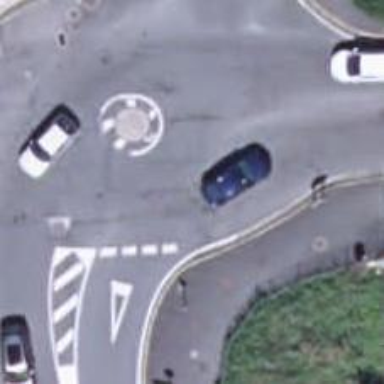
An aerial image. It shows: Tertiary road with asphalt surface leading to roundabout.